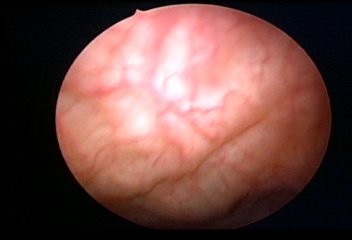
Modality: WLC
Class: Normal mucosa
Bladder cancer association: No